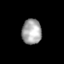
Tissue: skin
Cell type: Others
Senescence score: 0.7373
Nuclear area (px): 485
Mean DAPI intensity: 166.229